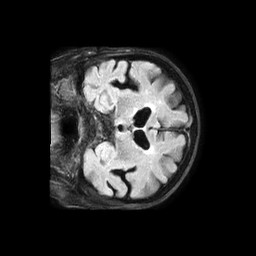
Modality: FLAIR
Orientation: coronal
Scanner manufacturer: philips
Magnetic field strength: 1.5 T
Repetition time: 6 s
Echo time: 0.1008 s